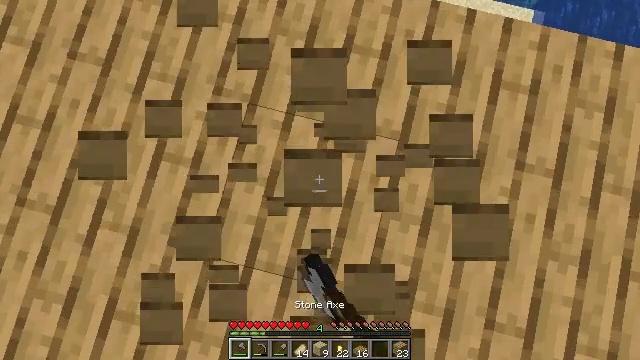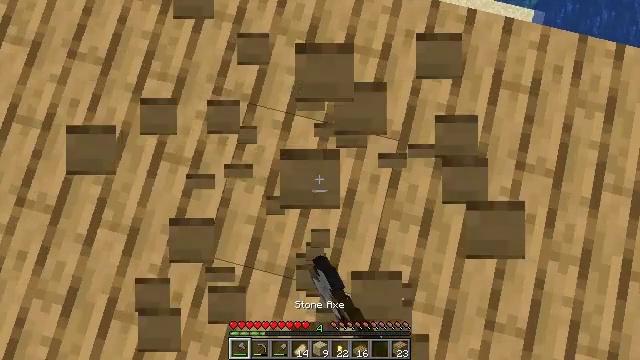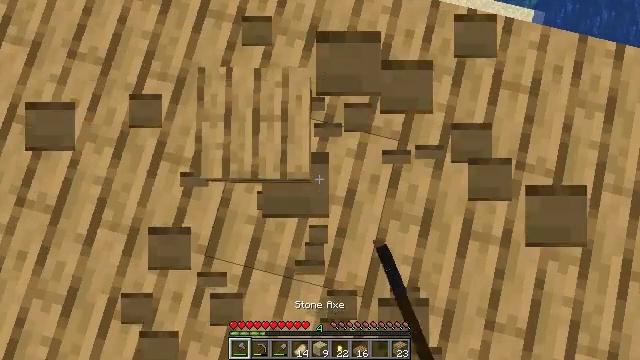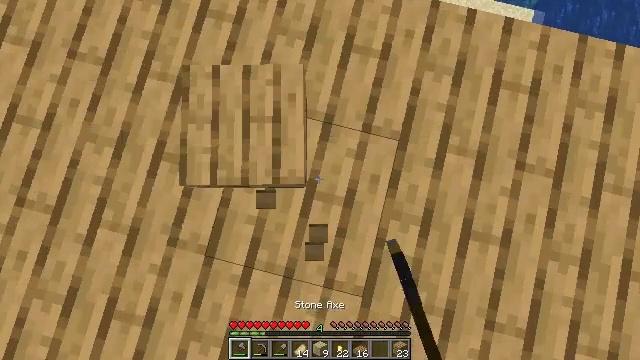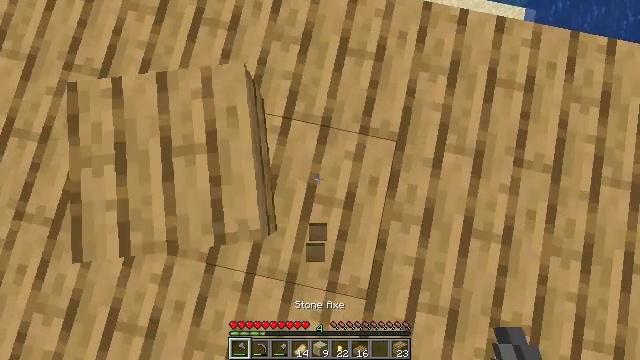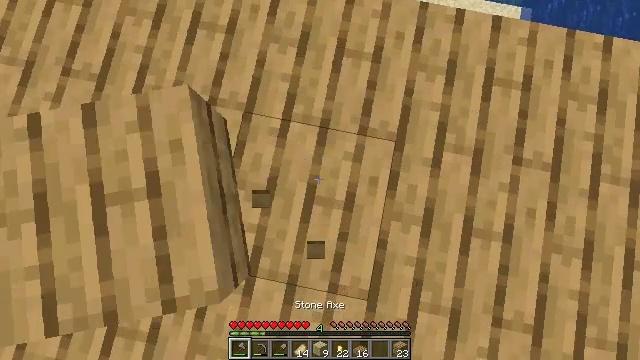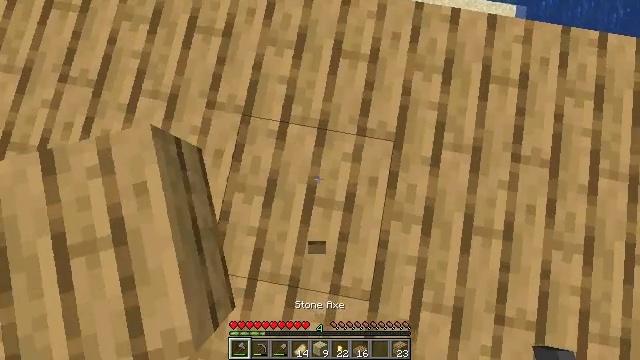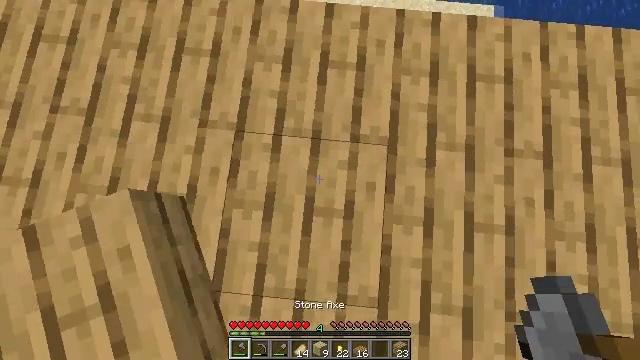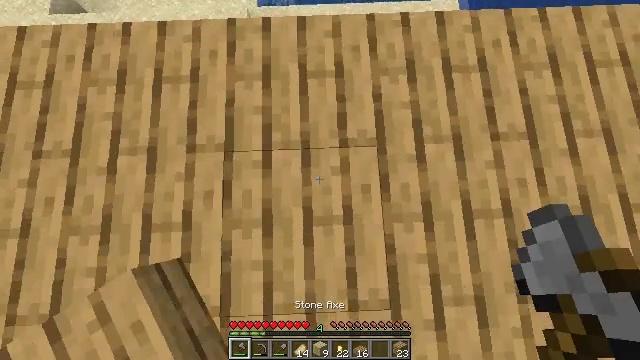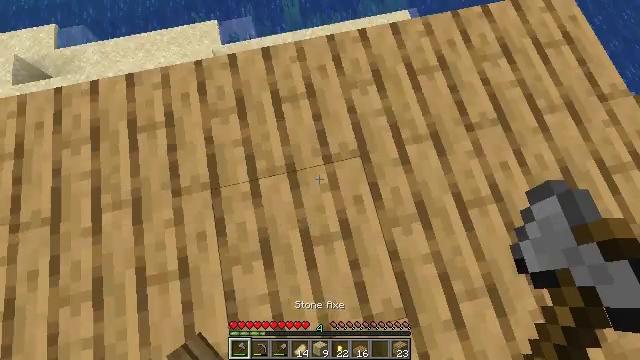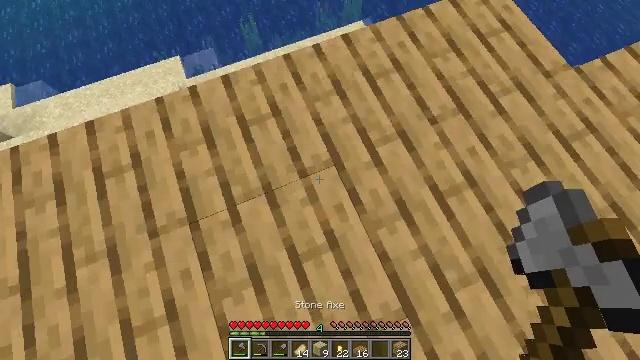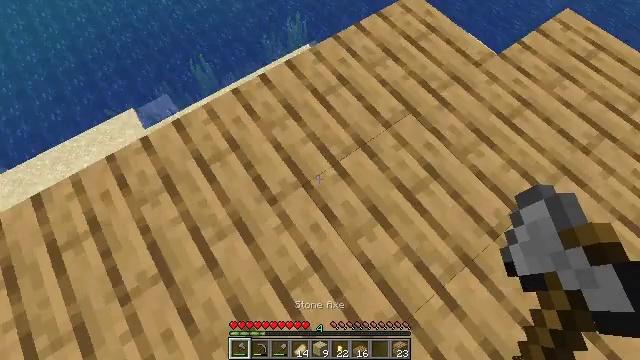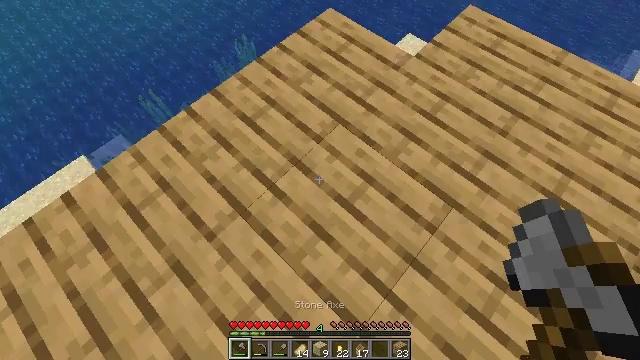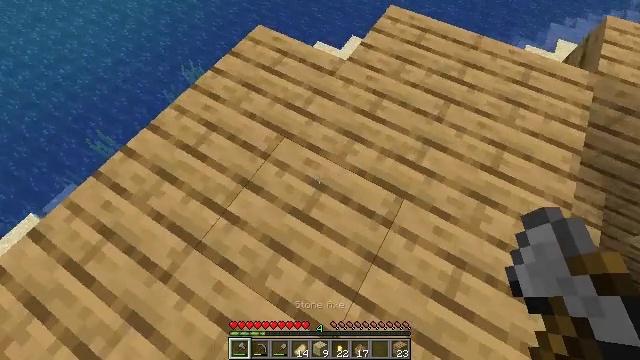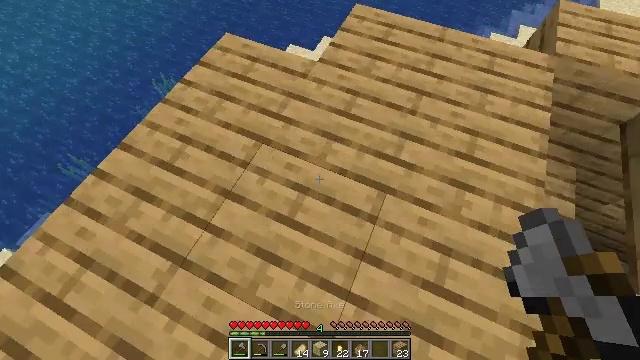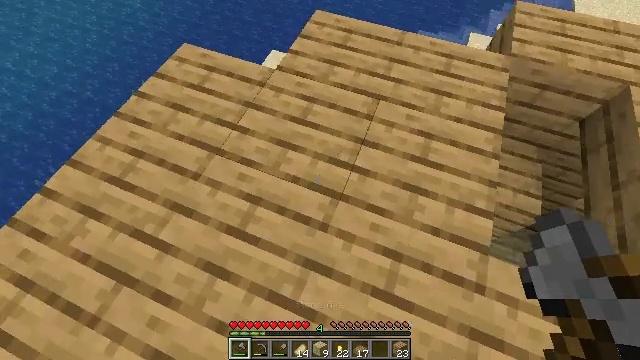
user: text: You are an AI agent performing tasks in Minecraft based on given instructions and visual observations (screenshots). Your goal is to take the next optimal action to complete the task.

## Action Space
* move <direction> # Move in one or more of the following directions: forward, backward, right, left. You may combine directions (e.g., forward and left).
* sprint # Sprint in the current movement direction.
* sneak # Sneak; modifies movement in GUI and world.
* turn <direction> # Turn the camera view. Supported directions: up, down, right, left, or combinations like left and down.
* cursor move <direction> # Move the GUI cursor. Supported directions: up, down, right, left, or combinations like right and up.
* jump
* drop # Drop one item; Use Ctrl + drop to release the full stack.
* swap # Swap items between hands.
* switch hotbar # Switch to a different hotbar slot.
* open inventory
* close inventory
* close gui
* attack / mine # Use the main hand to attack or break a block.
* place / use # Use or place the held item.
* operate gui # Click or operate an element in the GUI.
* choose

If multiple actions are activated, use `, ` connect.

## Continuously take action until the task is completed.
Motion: motion action
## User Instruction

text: Mine the oak slab from the floor.
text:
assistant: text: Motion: attack / mine
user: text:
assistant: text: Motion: no_op
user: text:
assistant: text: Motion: no_op
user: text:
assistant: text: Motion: turn right
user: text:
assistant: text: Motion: no_op
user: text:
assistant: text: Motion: turn right
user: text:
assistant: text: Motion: turn right and up
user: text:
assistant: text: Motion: turn right and up
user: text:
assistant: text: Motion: turn right and up
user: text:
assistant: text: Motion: move right, turn right and up
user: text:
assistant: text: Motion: move right, turn right and up
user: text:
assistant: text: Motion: move right, turn right and up
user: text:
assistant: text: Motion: move right, turn right and up
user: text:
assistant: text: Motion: move right, turn right
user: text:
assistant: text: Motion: move right, turn right
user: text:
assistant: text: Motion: move right, turn right
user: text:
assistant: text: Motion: move right, turn right
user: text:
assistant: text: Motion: turn right
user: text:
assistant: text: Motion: turn right
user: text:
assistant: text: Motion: turn right and down
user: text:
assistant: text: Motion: turn right and down
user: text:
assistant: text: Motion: turn right and down, attack / mine
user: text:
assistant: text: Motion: turn right and down, attack / mine
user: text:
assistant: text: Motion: turn right and down, attack / mine
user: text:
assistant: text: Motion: turn right and down, attack / mine
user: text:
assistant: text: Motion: turn right and down, attack / mine
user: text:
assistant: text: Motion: attack / mine
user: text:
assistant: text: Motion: attack / mine
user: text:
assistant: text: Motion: attack / mine
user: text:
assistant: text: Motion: attack / mine